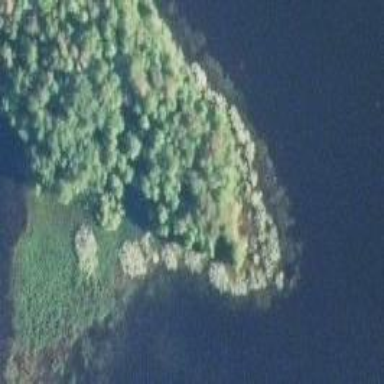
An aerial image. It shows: Islet.